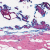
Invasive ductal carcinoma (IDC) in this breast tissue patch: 0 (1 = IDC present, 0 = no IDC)